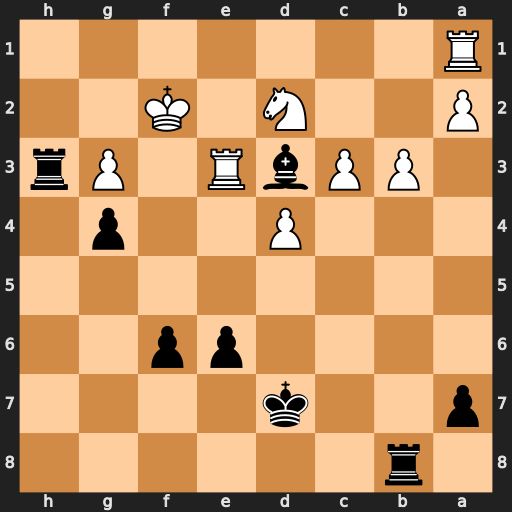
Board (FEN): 1r6/p2k4/4pp2/8/3P2p1/1PPbR1Pr/P2N1K2/R7
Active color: b
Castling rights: -
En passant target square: -
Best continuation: Rh2+ Ke1 Rh1+